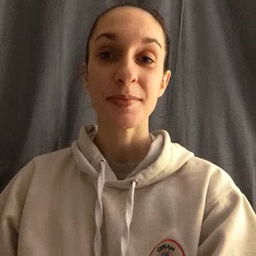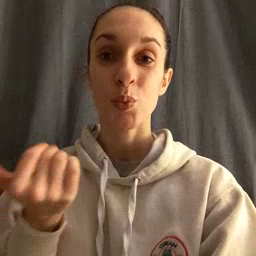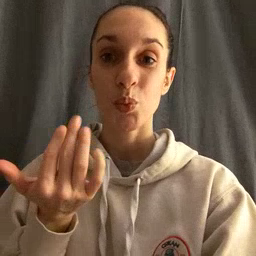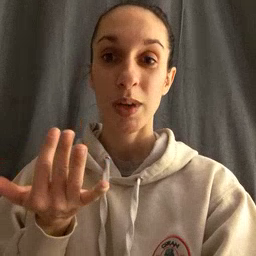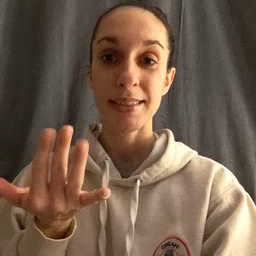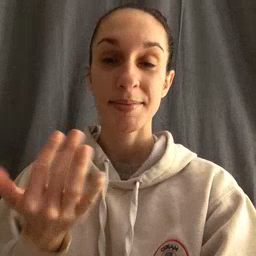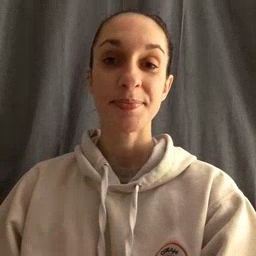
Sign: wait